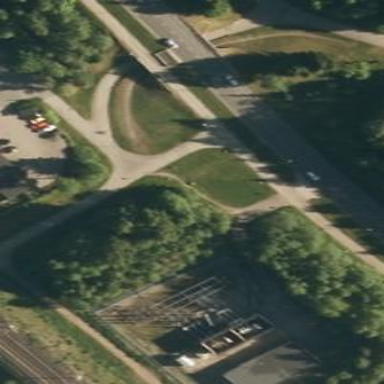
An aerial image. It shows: Power substation.